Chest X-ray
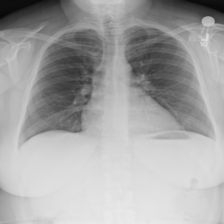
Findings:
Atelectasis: negative
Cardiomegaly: positive
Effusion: negative
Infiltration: negative
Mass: negative
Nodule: negative
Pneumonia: negative
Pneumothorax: negative
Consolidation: negative
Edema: negative
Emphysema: negative
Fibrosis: negative
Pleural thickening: negative
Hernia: negative